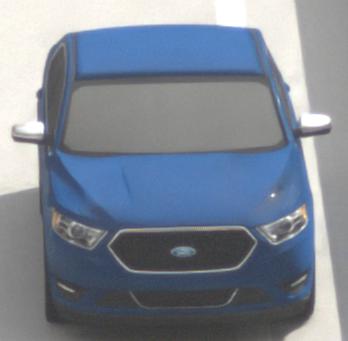
Make: Ford
Model: Taurus
Detailed model: SHO
Model produced from: 2012
Model produced until: 2019
Doors: 4
Color: blue
Road condition: dry road
Daytime: morning or afternoon
Contrast: low contrast